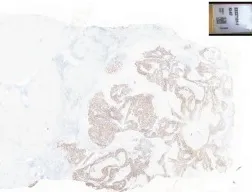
The gross examination of the surgical specimen, as well as histopathological analysis and immunohistochemical examination, the tumor in S5 comprises two distinct components: large-cell neuroendocrine carcinoma and hepatocellular carcinoma. Ki-67 staining.
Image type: pathology (immunostaining)